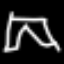
Label: pants